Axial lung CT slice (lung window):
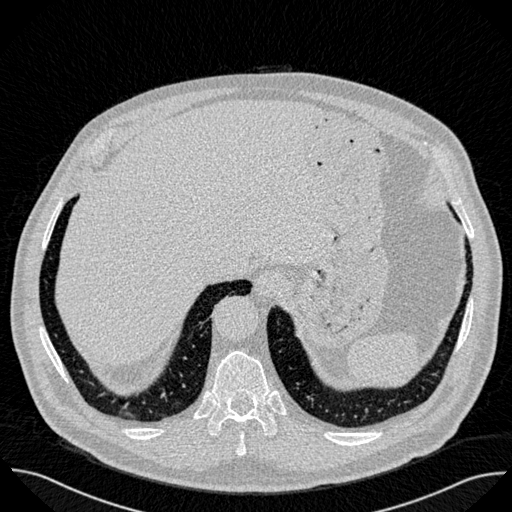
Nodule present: no